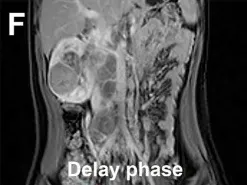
Magnetic resonance urography (MRU) of Xp11.2 RCC. (D-F) The degree of enhancement in the three phases of enhancement scan was lower than that in the renal parenchyma, and hemorrhage and necrosis were observed within the internal part of the lesion. Additionally, pseudocoated membrane was observed around the lesion.
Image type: radiology (mri)